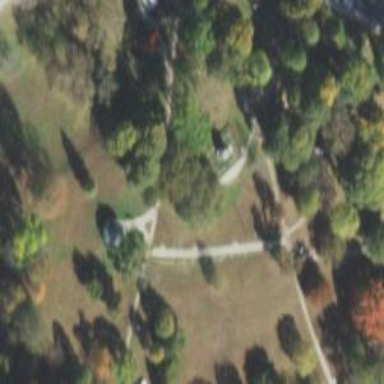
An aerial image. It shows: Memorial site with historic significance.